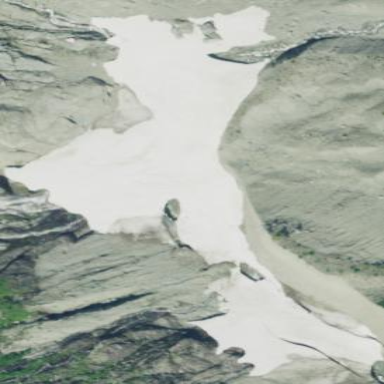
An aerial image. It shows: Majestic glacier in the distance.